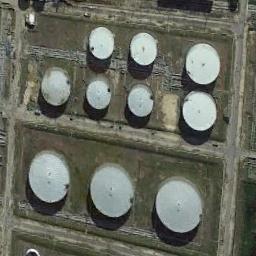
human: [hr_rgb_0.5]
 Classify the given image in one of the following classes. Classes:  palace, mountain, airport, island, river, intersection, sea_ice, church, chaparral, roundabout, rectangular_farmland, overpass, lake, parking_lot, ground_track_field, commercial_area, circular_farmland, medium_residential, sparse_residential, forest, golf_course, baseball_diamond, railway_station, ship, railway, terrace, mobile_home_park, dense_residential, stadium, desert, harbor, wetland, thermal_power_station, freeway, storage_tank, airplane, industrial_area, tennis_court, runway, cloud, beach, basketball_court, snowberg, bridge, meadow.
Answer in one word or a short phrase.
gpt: storage_tank